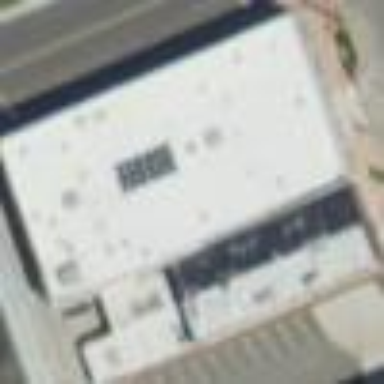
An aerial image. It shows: Commercial building.